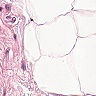
Metastatic tissue present: no